Question: I have a custom chart <URL>
I have set label property as
'''
labels: {
formatter: function() {
return Highcharts.dateFormat('%Y', this.value);
},
align:'center',
x:150
}
'''
I have a linked axis which shows year.
What I want is the axis label should be in center of the two extremes as in image.

what I have done now is, I have given x:150 to label.but that wont work if I resize the browser window.
Is there a way to do it?
Thanks in advance.
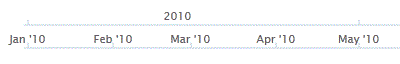
Answer: Here is the way I found it.
Instead of using static values,
I used useHTML, and positioned labels by CSS styles.
'''
labels: {
useHTML:true,
formatter: function() {
return '<span class="label">'+Highcharts.dateFormat('%Y', this.value)+'</span>';
}
}
'''
Simple example <URL>